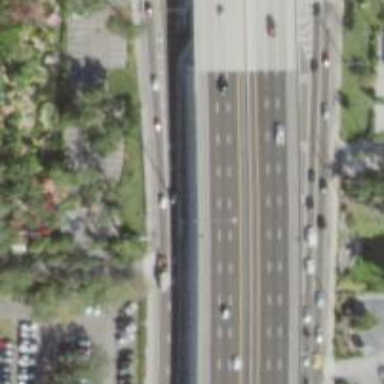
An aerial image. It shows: Primary link highway.